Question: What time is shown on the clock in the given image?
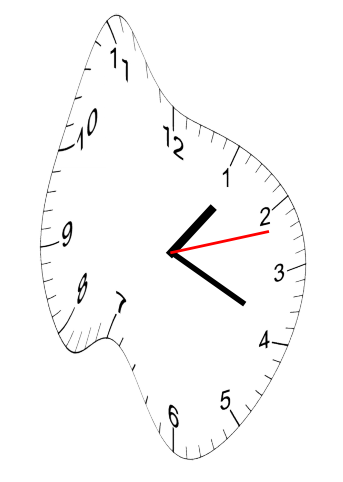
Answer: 01:19:12